Question: I wonder if it is possible to create a file. Ics for a new meeting with the email addresses of recipients already pre filled? Is it possible to send these email addresses as arguments ? Or maybe it is simply impossible ?
Like this :

Here is my code used to work very well :
'''
public string subject = string.Empty;
public string body = string.Empty;
public string uid = string.Empty;
public DateTime date ;
public Random rand;
protected void Page_Load(object sender, EventArgs e)
{
rand = new Random();
subject = "meeting event";
body = "invitation meeting test";
date = new DateTime(2014,1,1);
uid = "CHE-106.802.033";
openEventCalendar();
}
public void openEventCalendar()
{
Response.ContentType = "text/v-calendar";
Response.AddHeader(
"content-disposition", "attachment; filename=" + subject + ".ics");
Response.Write("BEGIN:VCALENDAR" + Environment.NewLine);
Response.Write(
"PRODID: -//Microsoft Corporation//Outlook 12.0 MIMEDIR//EN" + Environment.NewLine);
Response.Write("VERSION:2.0" + Environment.NewLine);
Response.Write(
"METHOD:PUBLISH" + Environment.NewLine);
Response.Write("X-MS-OLK-FORCEINSPECTOROPEN:TRUE" + Environment.NewLine);
Response.Write(
"BEGIN:VEVENT" + Environment.NewLine);
Response.Write("CLASS:PUBLIC" + Environment.NewLine);
Response.Write(
"CREATED:" + date.ToString("s") + Environment.NewLine);
Response.Write("DESCRIPTION:" + body + Environment.NewLine);
Response.Write(
"DTEND:" + date.AddMinutes(30).ToString("s") + Environment.NewLine);
Response.Write("DTSTAMP:" + date.ToString("s") + Environment.NewLine);
Response.Write(
"DTSTART:" + date.ToString("s") + Environment.NewLine);
Response.Write("LAST-MODIFIED:" + date.ToString("s") + Environment.NewLine);
Response.Write(
"LOCATION:LM Reminder" + Environment.NewLine);
Response.Write("PRIORITY:5" + Environment.NewLine);
Response.Write(
"SEQUENCE:0" + Environment.NewLine);
Response.Write("SUMMARY;LANGUAGE=en-us:" + subject + Environment.NewLine);
Response.Write(
"TRANSP:OPAQUE" + Environment.NewLine);
Response.Write(string.Format("UID:{0}-{1}", uid, rand.Next(1000)) + Environment.NewLine);
//Response.Write(@"X-ALT-DESC;FMTTYPE=text/html:<!DOCTYPE HTML PUBLIC -//W3C//DTD HTML 3.2//EN>
<HTML>
<HEAD>
<META NAME='Generator' CONTENT='MS Exchange Server version 08.00.0681.000'>
<TITLE></TITLE>
</HEAD>
<BODY>
<P DIR=LTR><SPAN LANG='en-us'></SPAN><SPAN LANG='en-us'></SPAN><SPAN LANG='en-us'><FONT SIZE=2 FACE='Arial'>" + Body + "</FONT></SPAN><SPAN LANG='en-us'></SPAN><SPAN LANG='en-us'></SPAN><SPAN LANG='en-us'></SPAN></P>
</BODY>
</HTML>" + Environment.NewLine);
Response.Write("SUMMARY:" + subject + Environment.NewLine);
Response.Write(
"X-MICROSOFT-CDO-BUSYSTATUS:BUSY" + Environment.NewLine);
Response.Write("X-MICROSOFT-CDO-IMPORTANCE:1" + Environment.NewLine);
Response.Write(
"BEGIN:VALARM" + Environment.NewLine);
Response.Write("TRIGGER:-PT15M" + Environment.NewLine);
Response.Write(
"ACTION:DISPLAY" + Environment.NewLine);
Response.Write("DESCRIPTION:Reminder" + Environment.NewLine);
Response.Write(
"END:VALARM" + Environment.NewLine);
Response.Write("END:VEVENT" + Environment.NewLine);
Response.Write(
"END:VCALENDAR" + Environment.NewLine);
}
'''
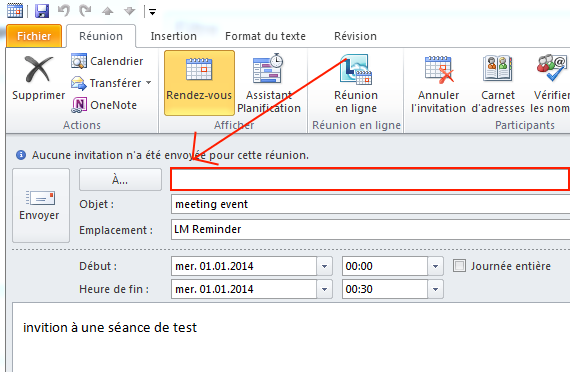
Answer: You can add the following attendee line to your file :
'''
Response.Write("ATTENDEE;CN="Toto Tutu";RSVP=TRUE:mailto:toto.tutu@test.com");
'''